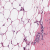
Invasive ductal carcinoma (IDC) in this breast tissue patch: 0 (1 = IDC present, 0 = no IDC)